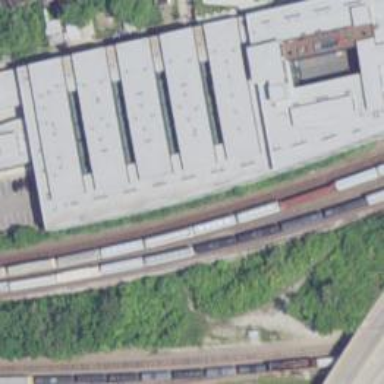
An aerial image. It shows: Abandoned railway.